Interaction volume radius: 10 \u00c5
Interaction volume height: 25 \u00c5
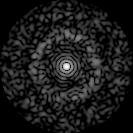
Disorder parameter: 0.8426